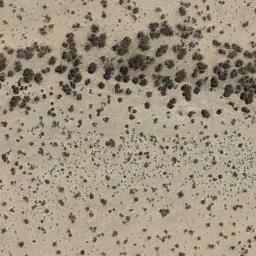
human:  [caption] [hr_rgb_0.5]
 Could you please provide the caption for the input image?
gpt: A lot of chaparrals of different sizes grow in the desert .

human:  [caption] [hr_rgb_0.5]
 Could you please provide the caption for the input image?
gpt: There are many different kinds of bushes make up the chaparral in the bare land .

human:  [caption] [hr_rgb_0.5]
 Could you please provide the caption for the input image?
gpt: Chaparral is half dense and half sparse in the sand .

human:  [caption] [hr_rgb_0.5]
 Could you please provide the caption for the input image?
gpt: There are several trees and some weeds in this desert .

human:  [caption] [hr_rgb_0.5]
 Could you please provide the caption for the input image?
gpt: The chaparral is thicker above than below .